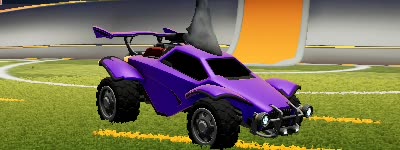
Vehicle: octane